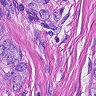
Metastatic tissue present: yes